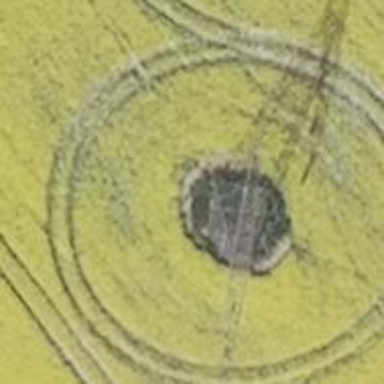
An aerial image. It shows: Power tower.